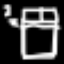
Label: bed